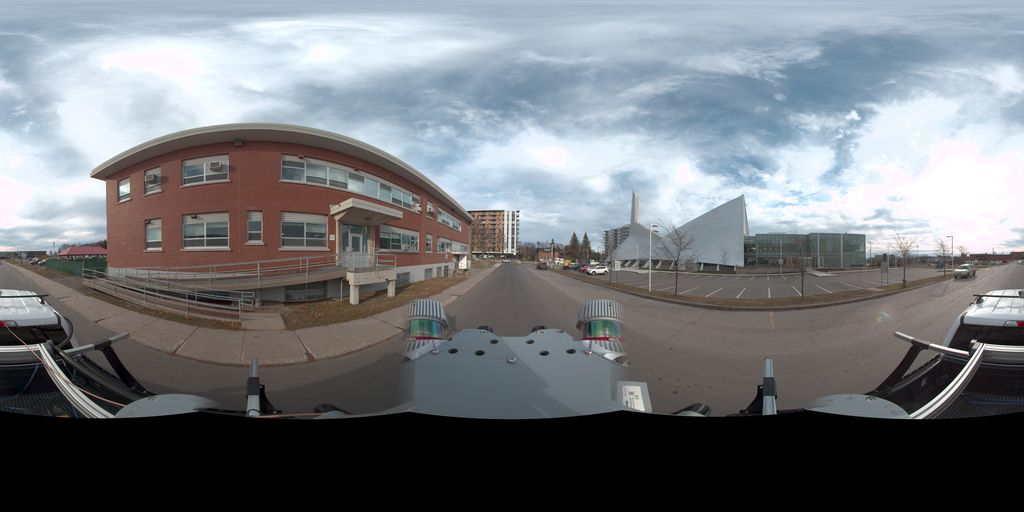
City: quebec_city